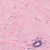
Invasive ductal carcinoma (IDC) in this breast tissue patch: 0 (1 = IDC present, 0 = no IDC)